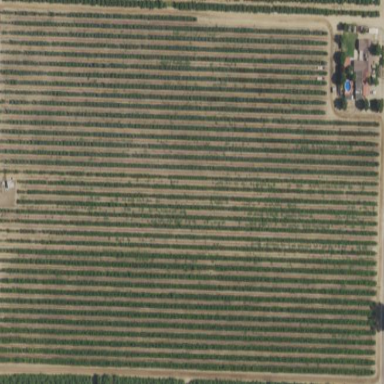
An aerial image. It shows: Orchard with field cropland.